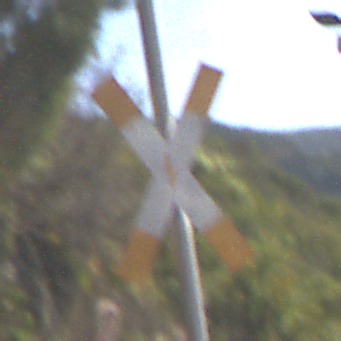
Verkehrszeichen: Andreaskreuz
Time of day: MorningAfternoon
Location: Outdoor (RoadRail)
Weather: PartlyCloudy
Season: NotSpecified
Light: Natural